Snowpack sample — Snodgrass Mountain, Crested Butte, Colorado (2/4/25, 12:06 PM MST)
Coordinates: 38.923, -106.968
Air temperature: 35 °F
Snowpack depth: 80 cm
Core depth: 70 cm
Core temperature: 32 °F
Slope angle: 14°, slope face: 78°
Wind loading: low
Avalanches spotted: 0
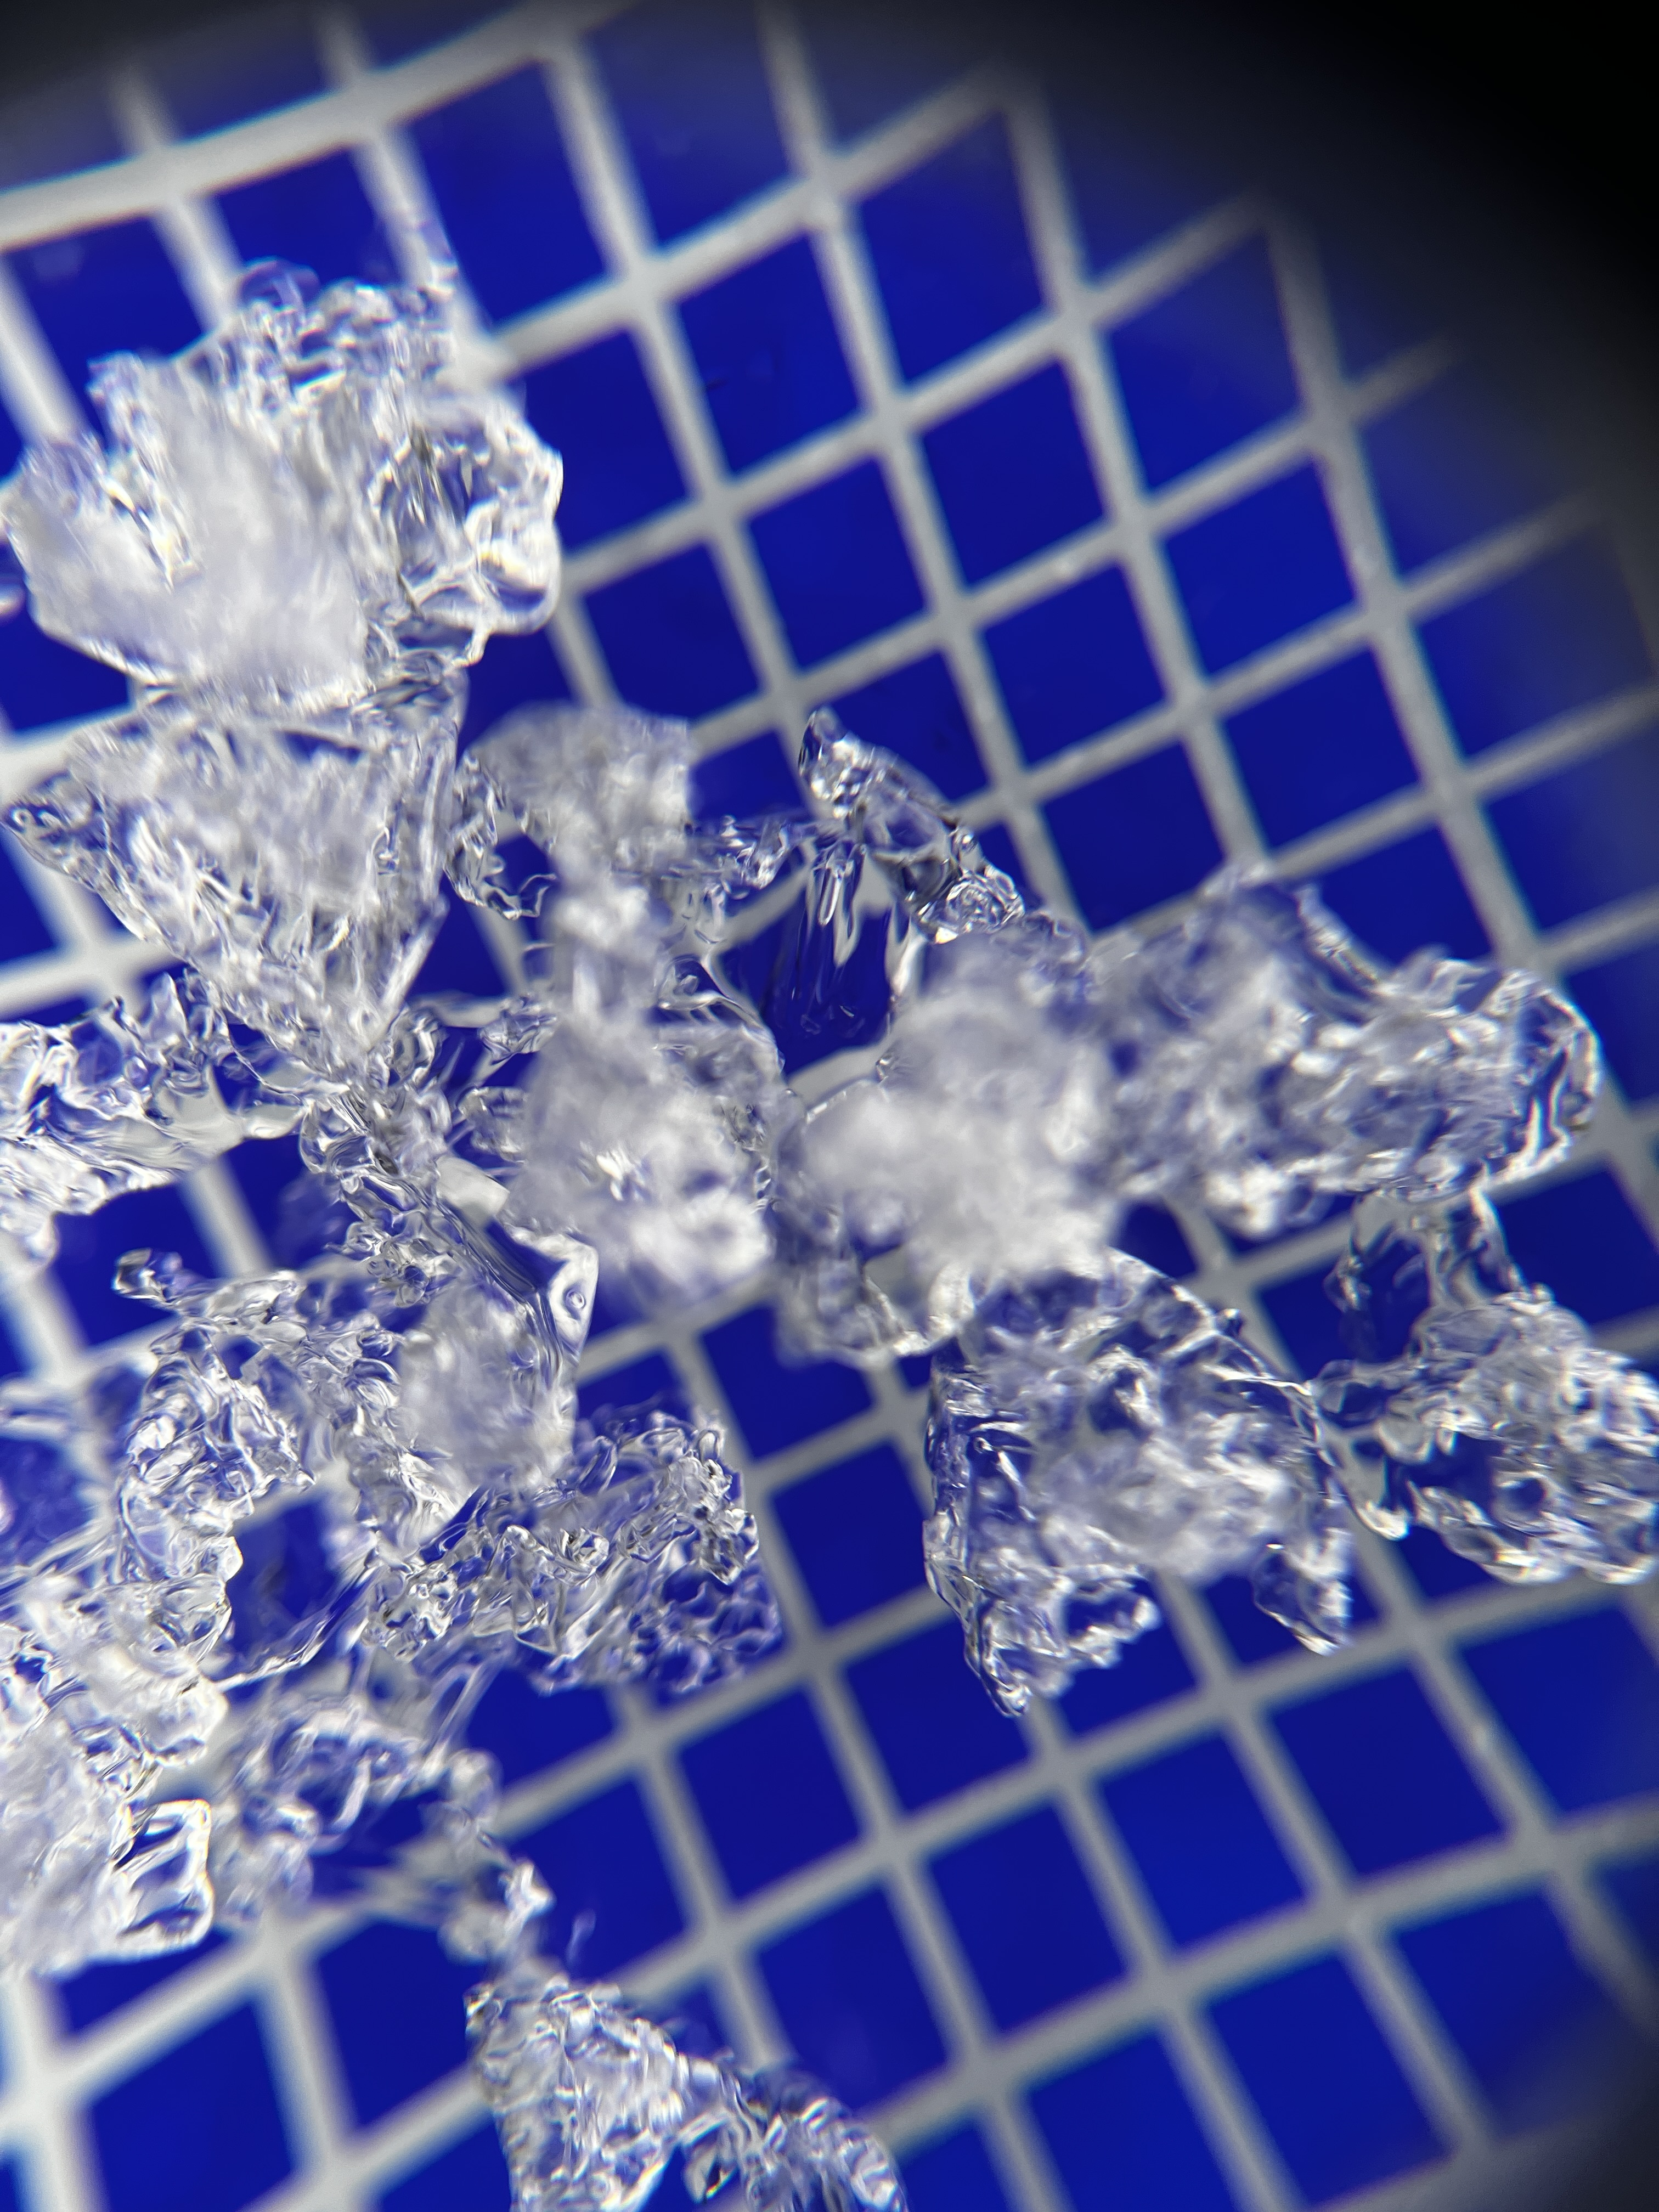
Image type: magnified_profile
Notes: No avalanches nearby, unusually warm weather for the last month reported by residents, Collected 25 yards from treeline